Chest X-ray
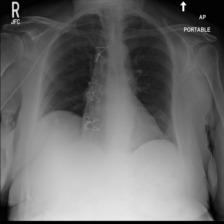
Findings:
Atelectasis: negative
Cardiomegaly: negative
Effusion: negative
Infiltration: negative
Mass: negative
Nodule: negative
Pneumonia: negative
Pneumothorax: negative
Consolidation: negative
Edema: negative
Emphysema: negative
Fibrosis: negative
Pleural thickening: negative
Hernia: negative